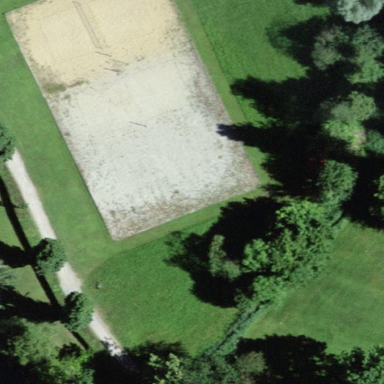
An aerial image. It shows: Sandy pitch for beach volleyball.